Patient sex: M
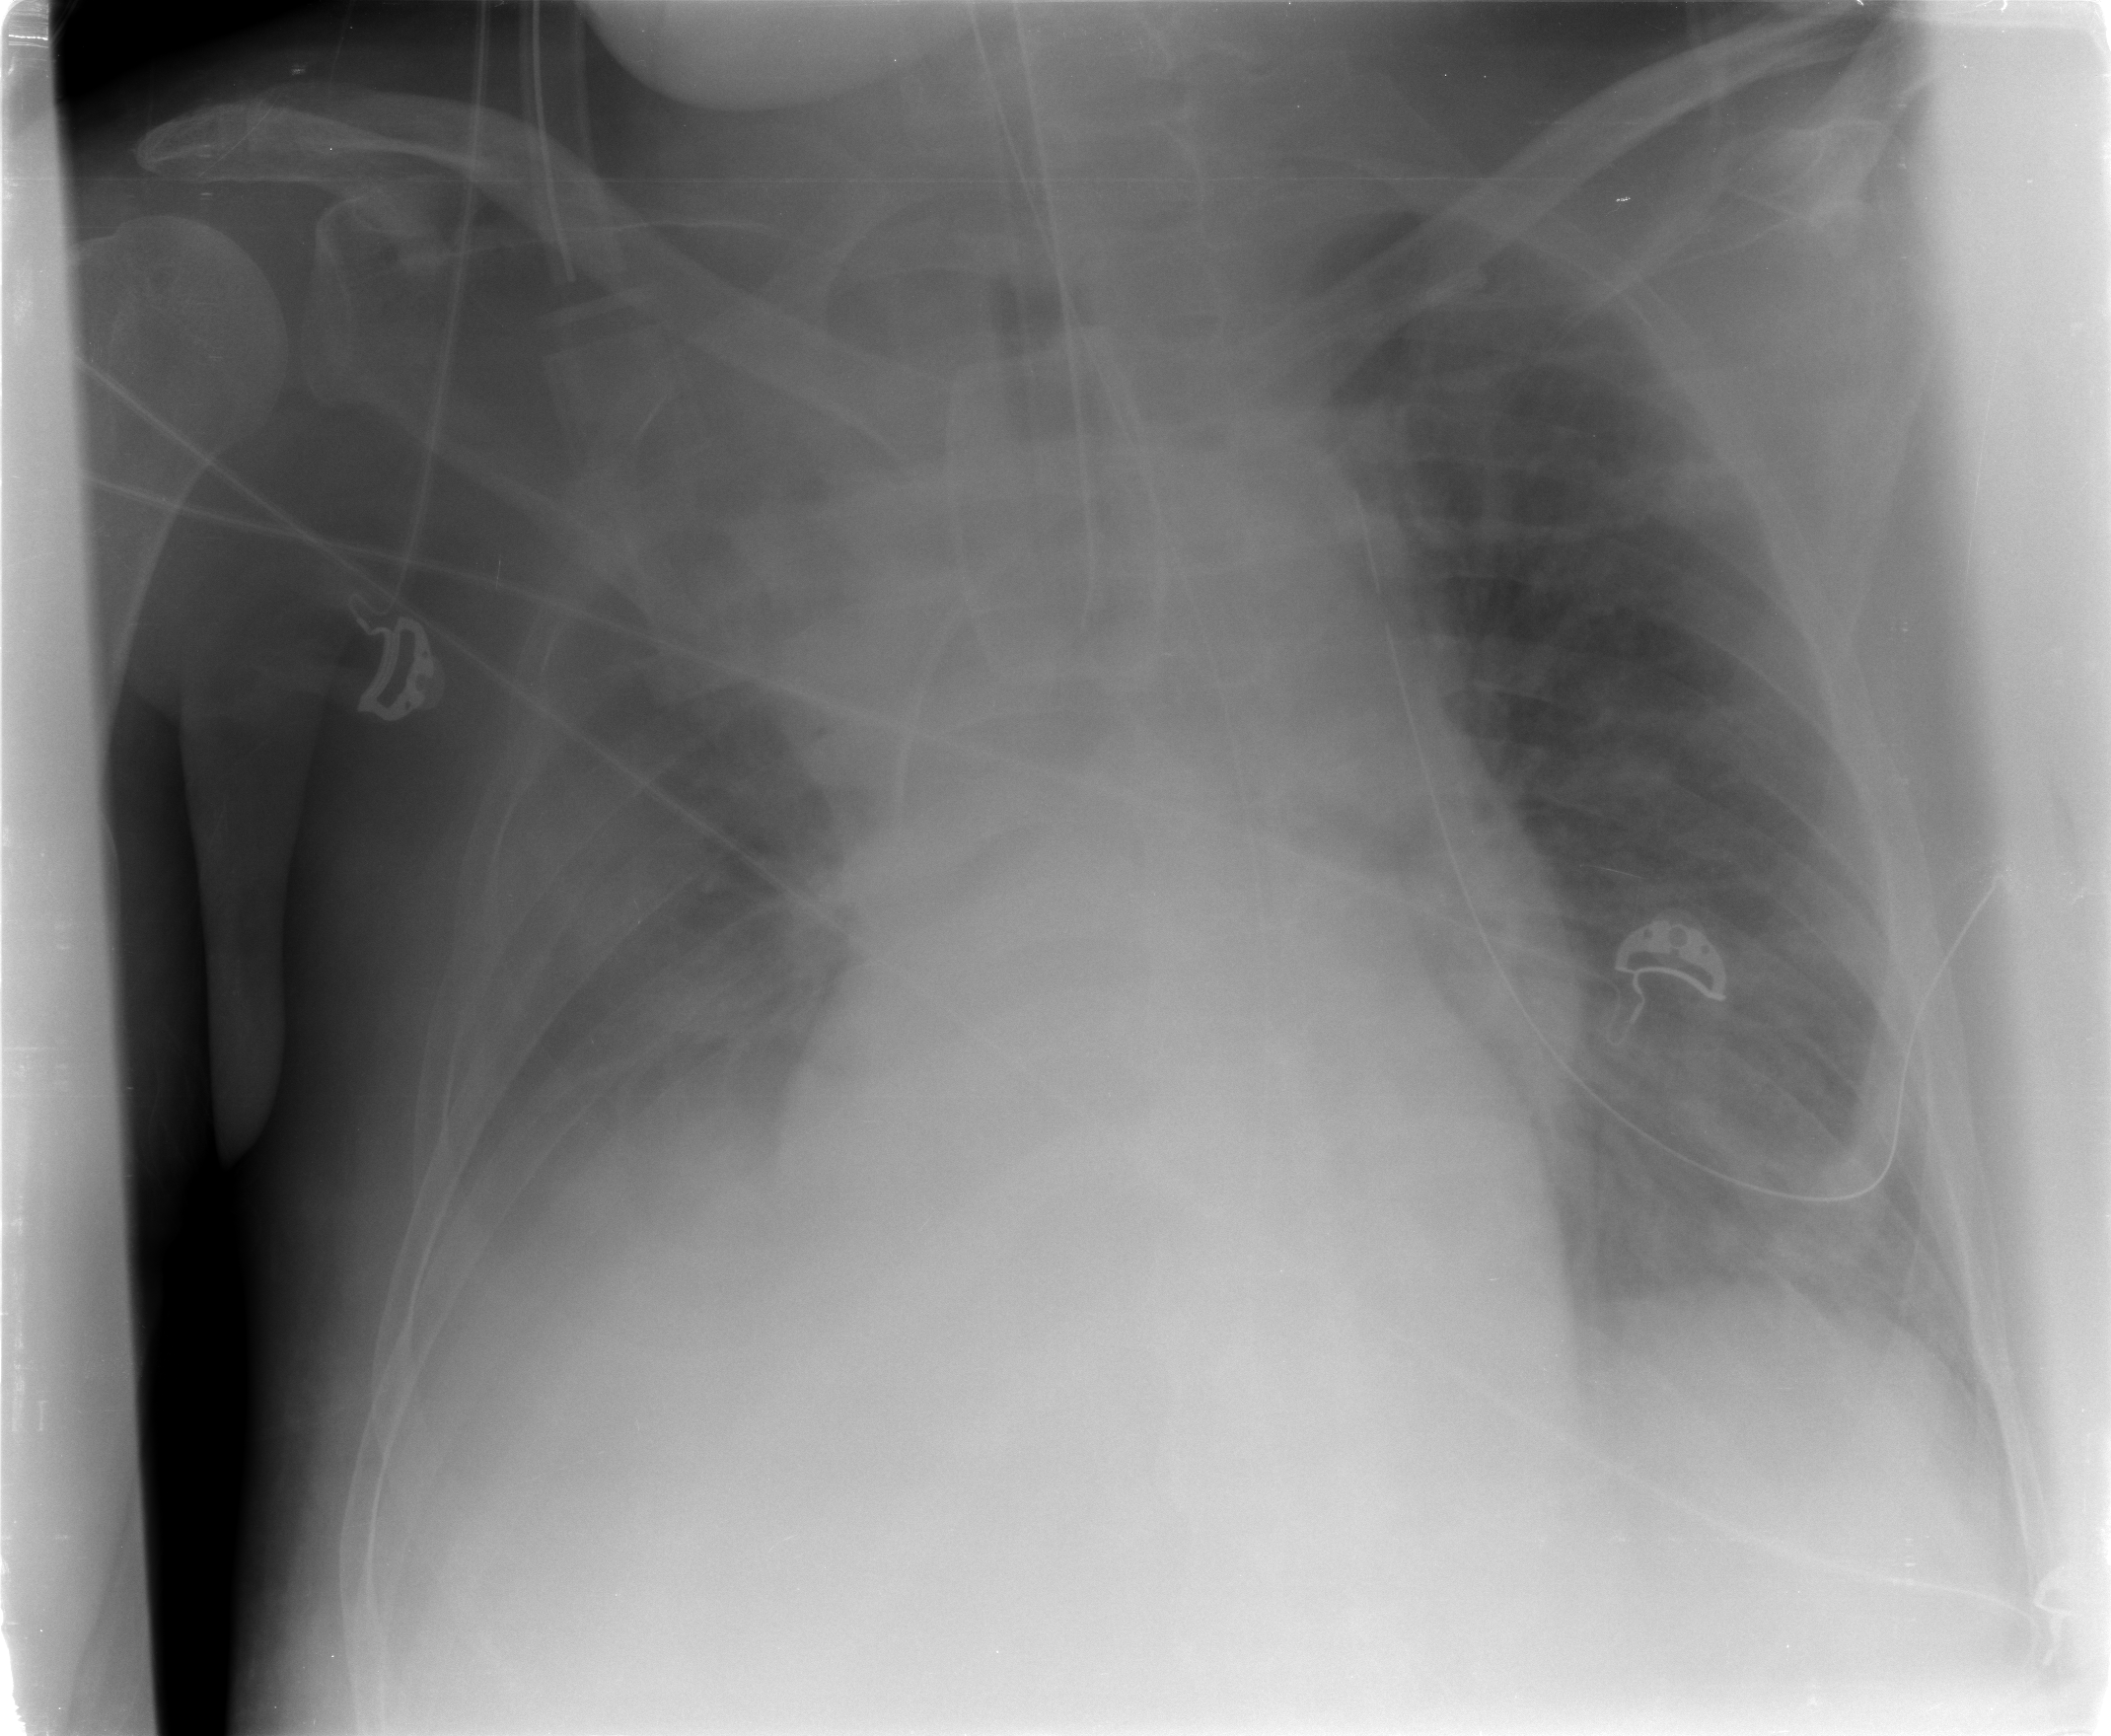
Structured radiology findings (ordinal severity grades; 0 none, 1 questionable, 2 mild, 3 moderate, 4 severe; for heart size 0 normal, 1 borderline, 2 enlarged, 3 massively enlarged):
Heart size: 0
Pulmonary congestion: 3
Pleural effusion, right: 3
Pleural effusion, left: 0
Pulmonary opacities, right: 2
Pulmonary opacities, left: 2
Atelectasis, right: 3
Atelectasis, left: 2